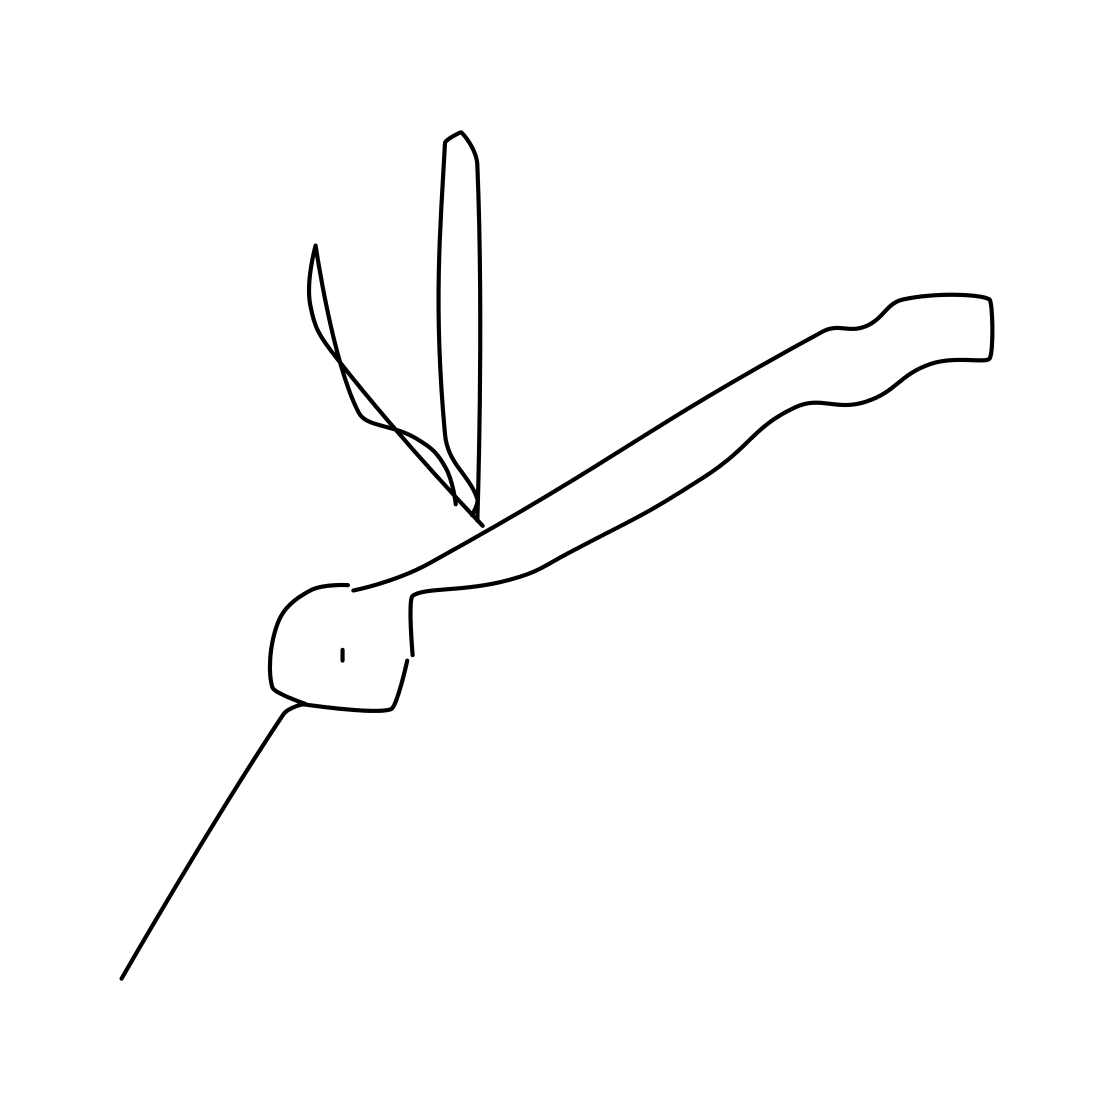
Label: mosquito